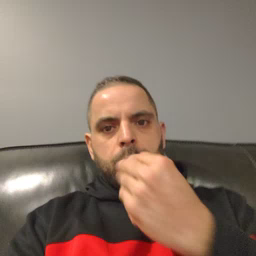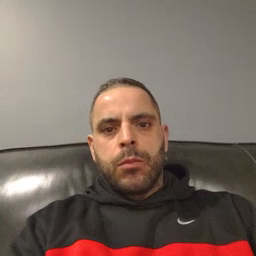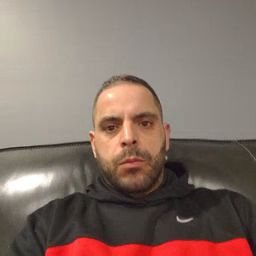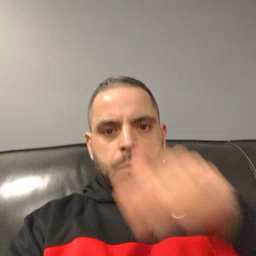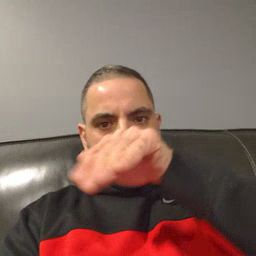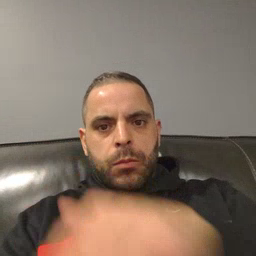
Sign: elephant